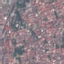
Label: Residential